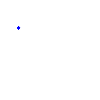
Particle: proton